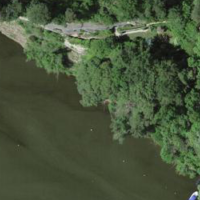
EUNIS habitat code: 14
Species observed at this site:
Drilus flavescens